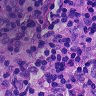
Metastatic tissue present: no